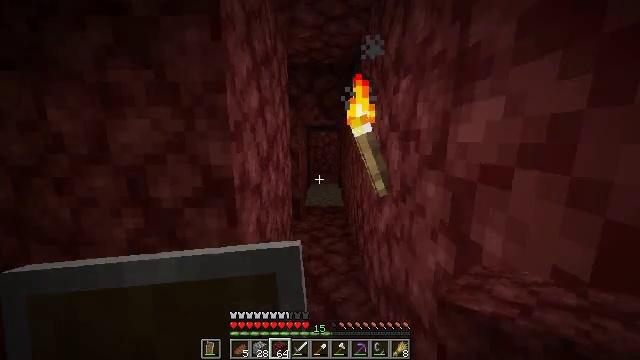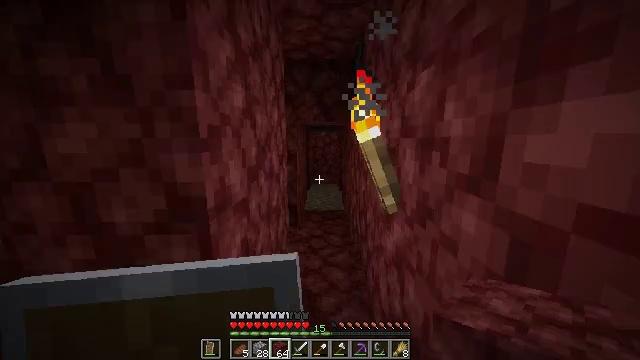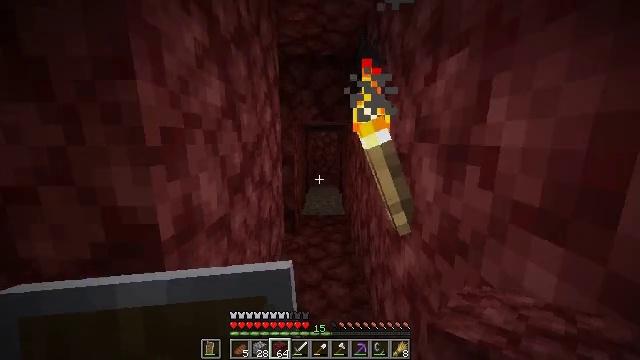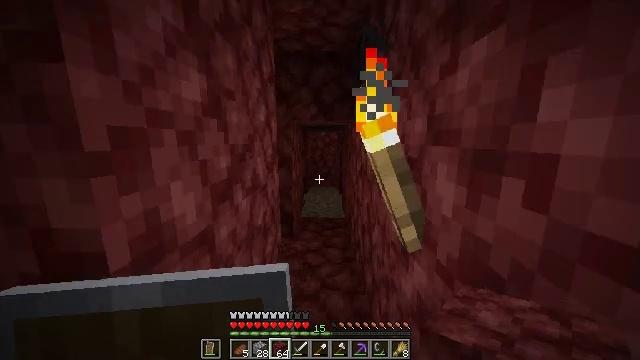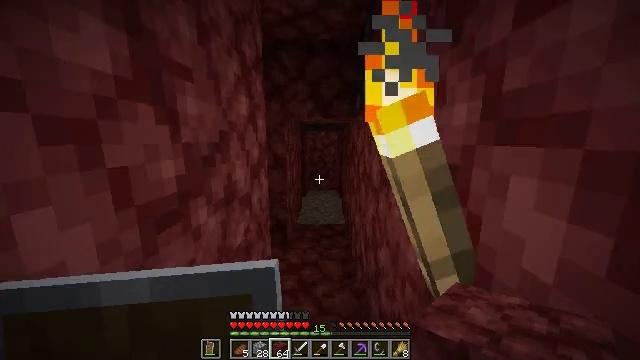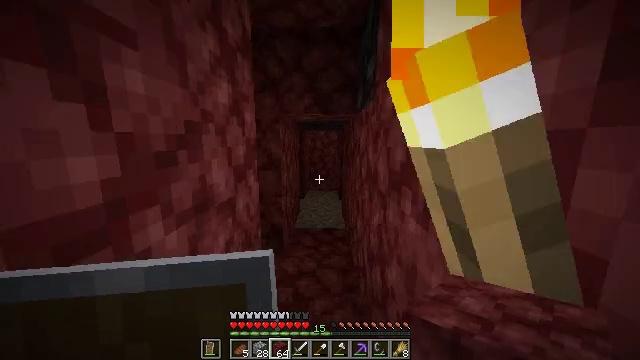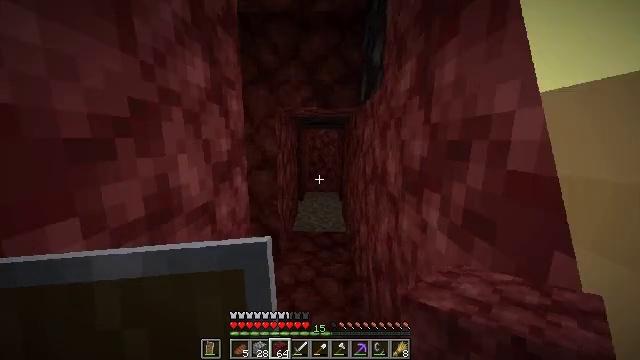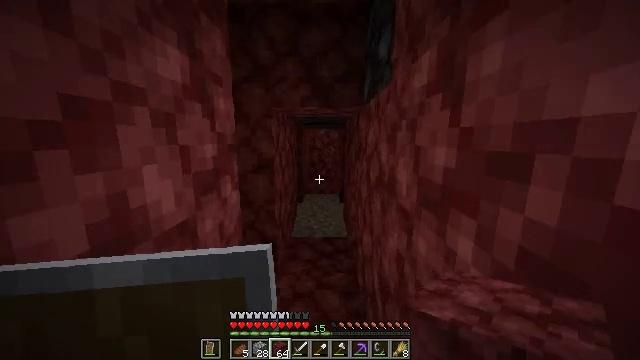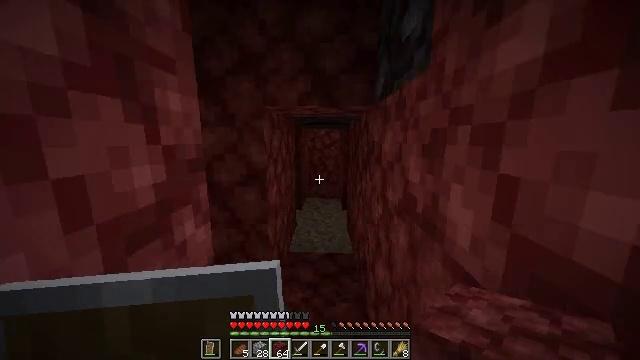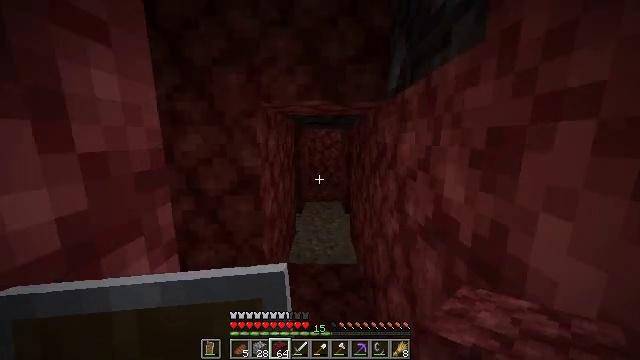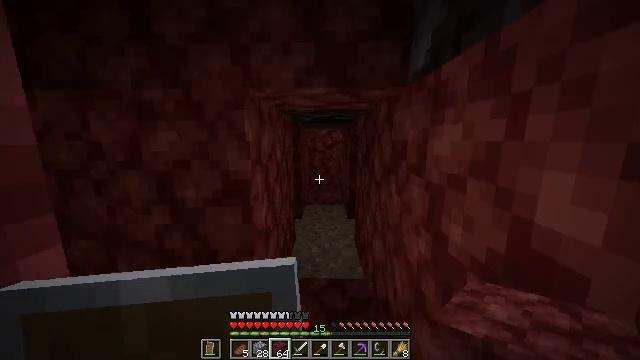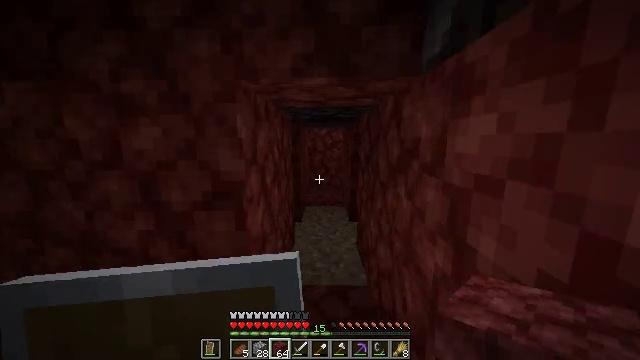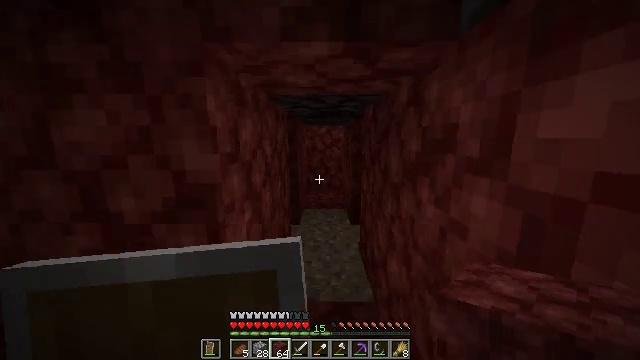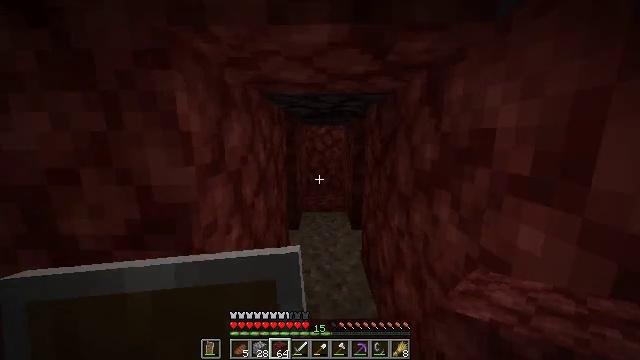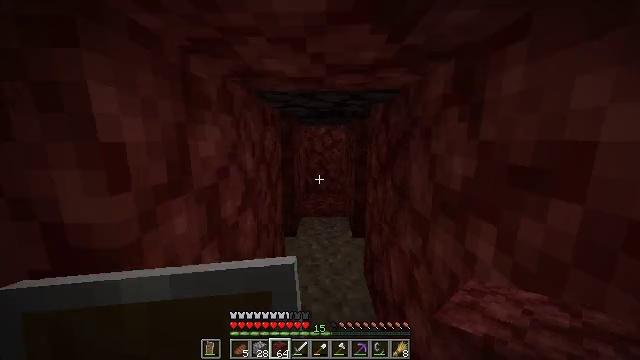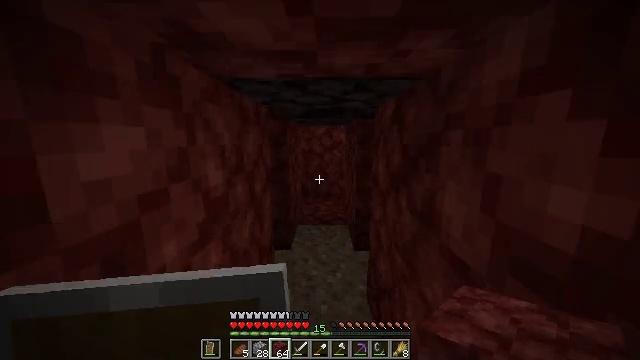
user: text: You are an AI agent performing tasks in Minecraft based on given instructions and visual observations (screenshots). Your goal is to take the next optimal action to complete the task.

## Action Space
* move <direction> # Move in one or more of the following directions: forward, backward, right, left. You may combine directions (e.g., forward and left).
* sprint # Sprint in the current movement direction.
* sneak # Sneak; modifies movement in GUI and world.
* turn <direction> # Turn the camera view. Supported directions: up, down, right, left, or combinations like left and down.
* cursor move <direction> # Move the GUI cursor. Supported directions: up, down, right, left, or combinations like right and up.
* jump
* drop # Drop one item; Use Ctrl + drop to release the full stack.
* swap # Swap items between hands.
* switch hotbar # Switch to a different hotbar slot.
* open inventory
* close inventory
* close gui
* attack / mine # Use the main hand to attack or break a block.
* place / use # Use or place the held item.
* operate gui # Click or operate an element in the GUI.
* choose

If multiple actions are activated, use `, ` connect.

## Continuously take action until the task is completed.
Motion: motion action
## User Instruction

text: craft item air
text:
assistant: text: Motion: move forward
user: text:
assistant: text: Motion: move forward
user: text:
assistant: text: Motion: move forward
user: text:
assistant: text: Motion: move forward
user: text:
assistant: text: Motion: move forward
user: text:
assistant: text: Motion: move forward
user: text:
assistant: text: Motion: move forward
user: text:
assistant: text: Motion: move forward
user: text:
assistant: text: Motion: move forward
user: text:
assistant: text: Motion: move forward
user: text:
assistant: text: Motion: move forward
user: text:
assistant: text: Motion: move forward
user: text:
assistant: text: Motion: move forward
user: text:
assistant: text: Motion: move forward
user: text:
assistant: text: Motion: move forward
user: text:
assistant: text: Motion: move forward
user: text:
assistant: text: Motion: move forward
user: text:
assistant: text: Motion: move forward
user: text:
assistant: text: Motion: move forward
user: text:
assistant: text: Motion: move forward
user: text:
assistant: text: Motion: move forward
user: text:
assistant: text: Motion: move forward
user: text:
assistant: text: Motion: move forward
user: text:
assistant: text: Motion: move forward
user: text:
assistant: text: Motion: move forward
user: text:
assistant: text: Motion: move forward
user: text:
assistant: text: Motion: move forward
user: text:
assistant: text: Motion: move forward
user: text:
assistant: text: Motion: move forward and move left, turn right and down
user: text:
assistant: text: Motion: move forward and move left, turn right